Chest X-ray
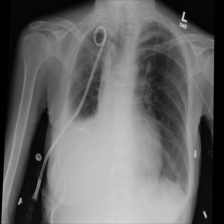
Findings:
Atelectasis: negative
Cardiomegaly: negative
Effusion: negative
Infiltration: negative
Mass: negative
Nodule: negative
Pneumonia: negative
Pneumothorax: negative
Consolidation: negative
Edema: negative
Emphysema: negative
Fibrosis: negative
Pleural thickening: positive
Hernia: negative